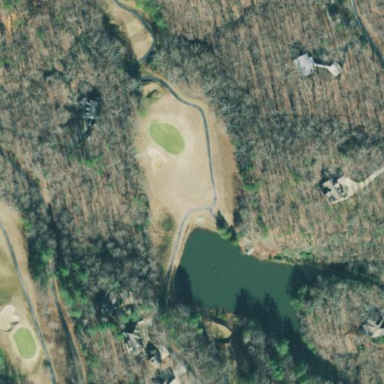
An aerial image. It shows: Golf course.